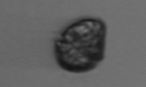
Label: Kryptoperidinium_triquetrum